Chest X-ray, AP view. Patient: 11 years old, sex M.
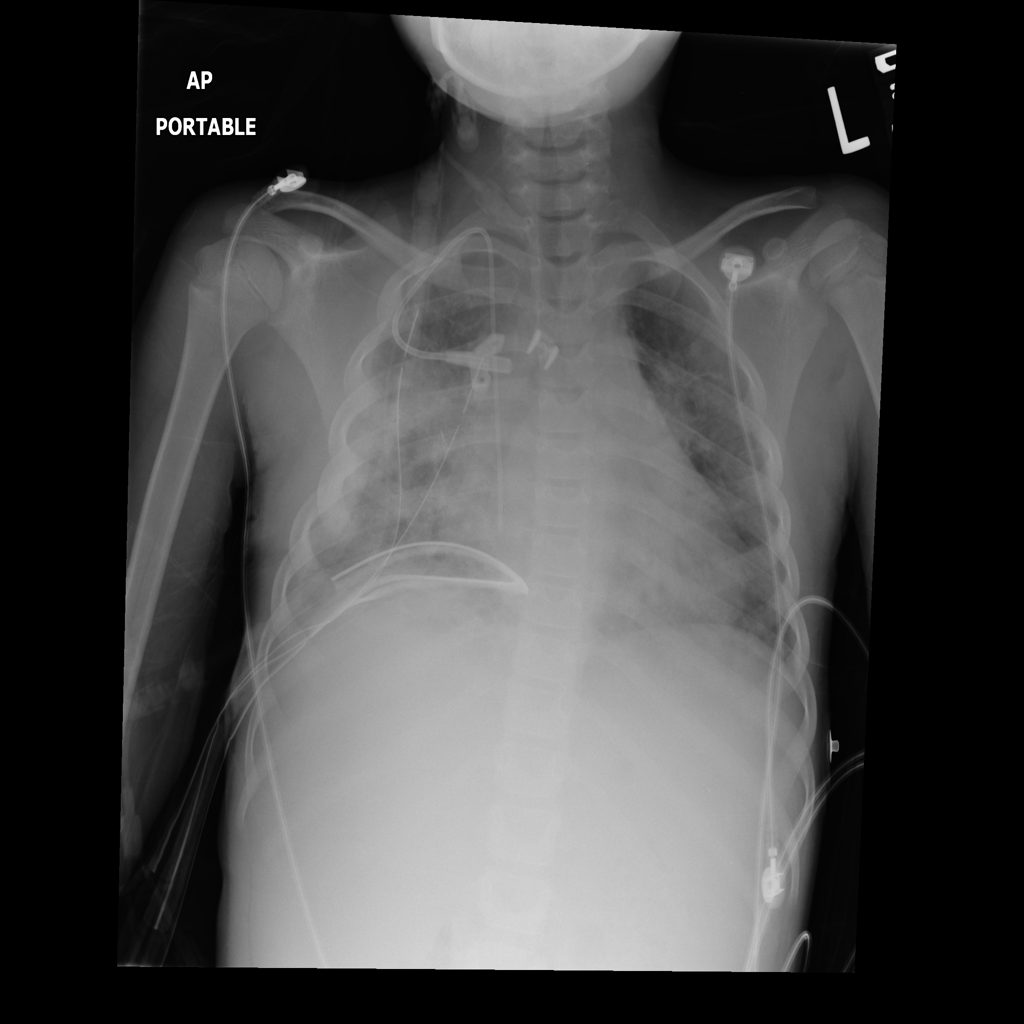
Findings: Cardiomegaly, Effusion, Infiltration